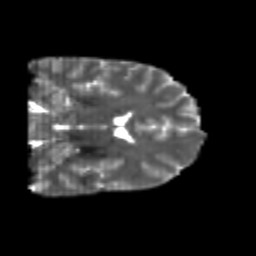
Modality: T2w
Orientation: coronal
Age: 24
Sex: male
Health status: healthy
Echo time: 0.074 s